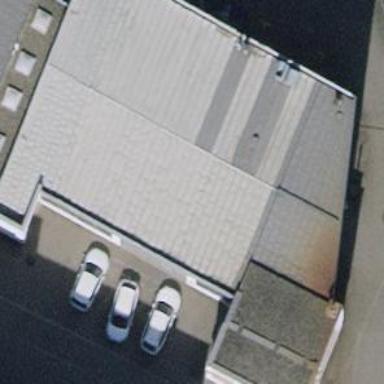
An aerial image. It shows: Car repair shop.